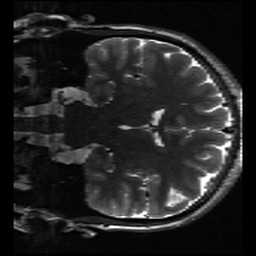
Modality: inplaneT2
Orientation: coronal